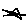
Label: star